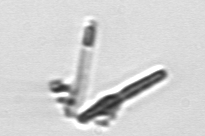
Label: Thalassionema